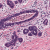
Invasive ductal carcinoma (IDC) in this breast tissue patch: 0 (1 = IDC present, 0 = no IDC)